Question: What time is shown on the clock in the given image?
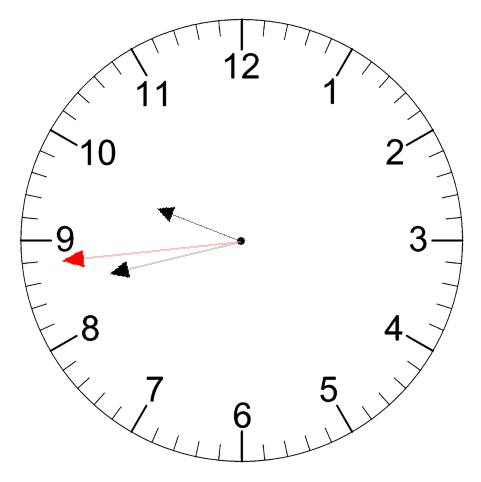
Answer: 09:42:44